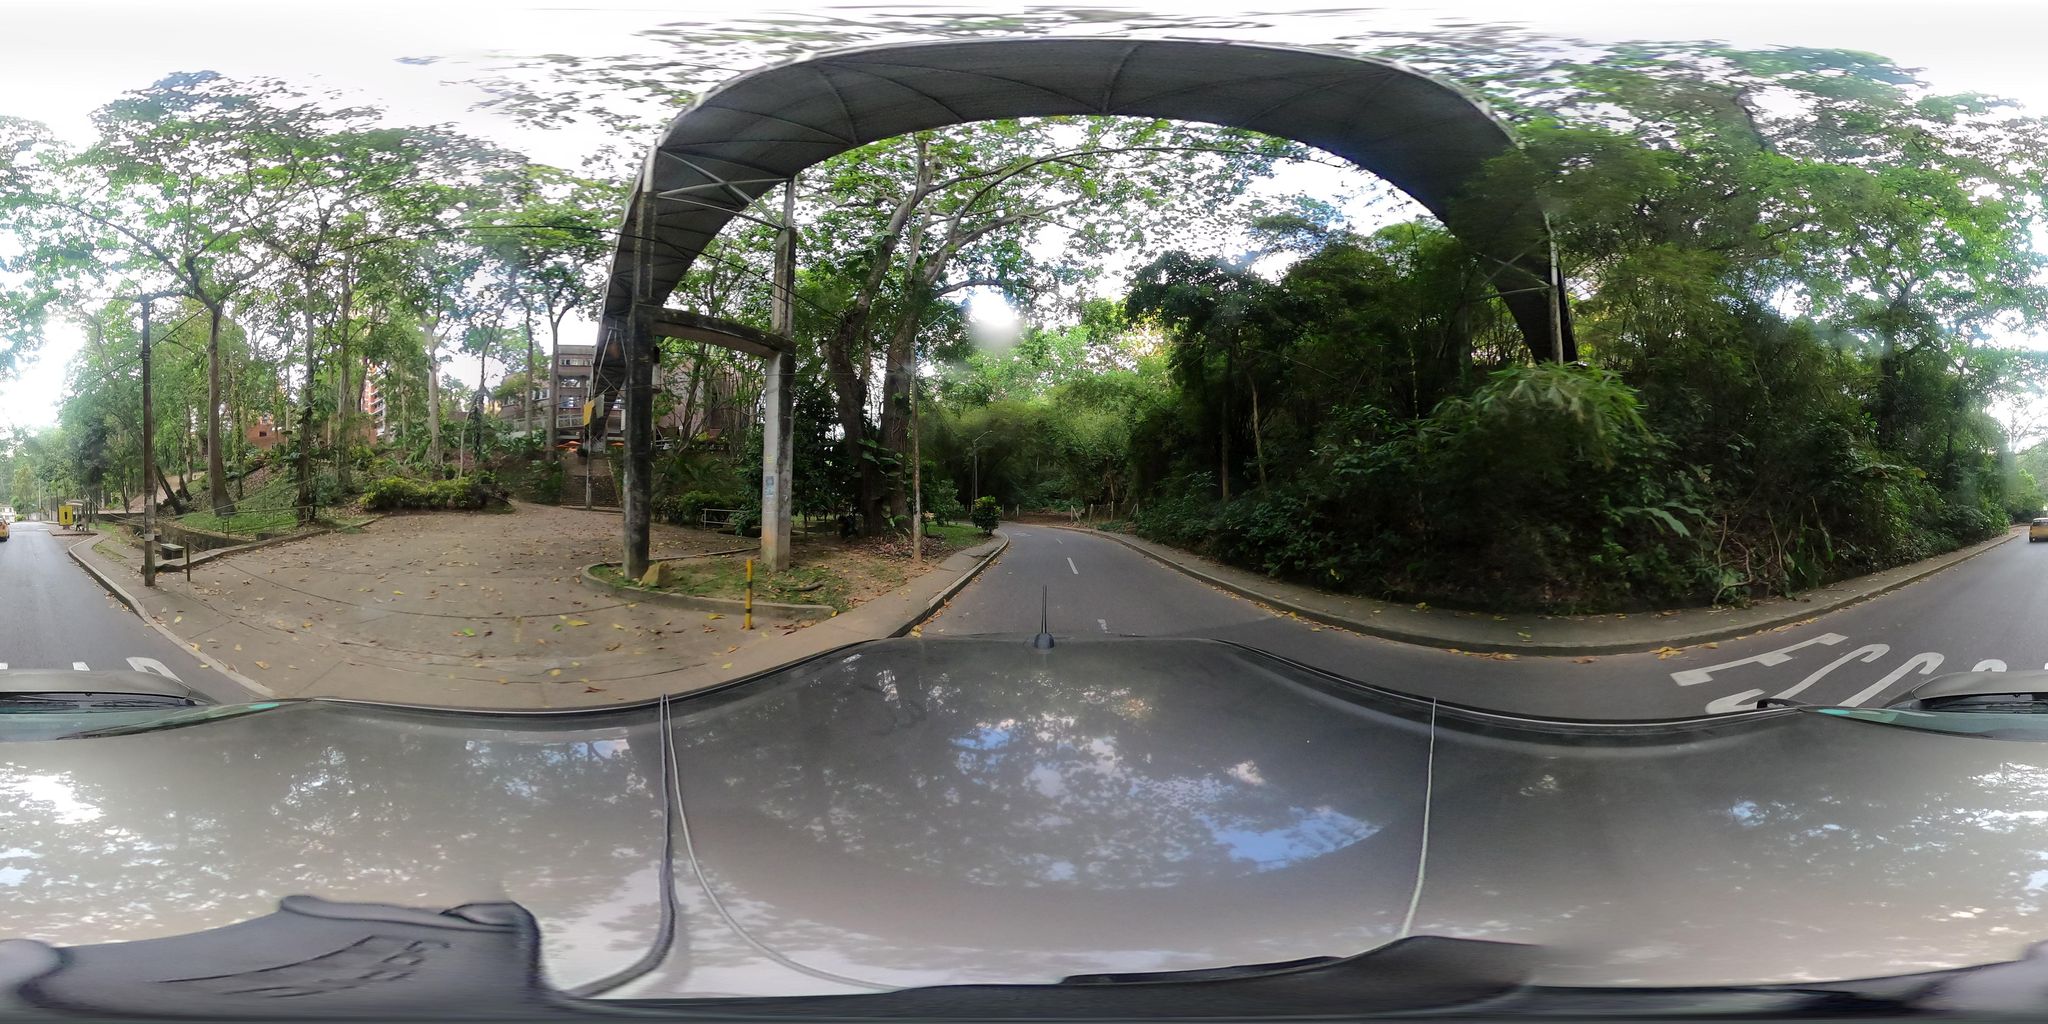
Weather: clear
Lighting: day
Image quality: slightly poor
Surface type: cycling surface
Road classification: path, pedestrian
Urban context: urban centre
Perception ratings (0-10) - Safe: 2.22, Lively: 0.98, Beautiful: 7.41, Boring: 5.7, Depressing: 2.75, Wealthy: 3.03